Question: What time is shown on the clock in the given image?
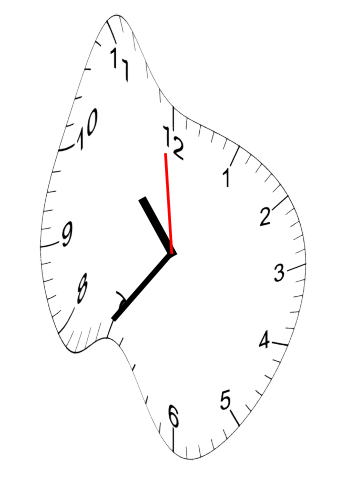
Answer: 10:35:59